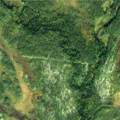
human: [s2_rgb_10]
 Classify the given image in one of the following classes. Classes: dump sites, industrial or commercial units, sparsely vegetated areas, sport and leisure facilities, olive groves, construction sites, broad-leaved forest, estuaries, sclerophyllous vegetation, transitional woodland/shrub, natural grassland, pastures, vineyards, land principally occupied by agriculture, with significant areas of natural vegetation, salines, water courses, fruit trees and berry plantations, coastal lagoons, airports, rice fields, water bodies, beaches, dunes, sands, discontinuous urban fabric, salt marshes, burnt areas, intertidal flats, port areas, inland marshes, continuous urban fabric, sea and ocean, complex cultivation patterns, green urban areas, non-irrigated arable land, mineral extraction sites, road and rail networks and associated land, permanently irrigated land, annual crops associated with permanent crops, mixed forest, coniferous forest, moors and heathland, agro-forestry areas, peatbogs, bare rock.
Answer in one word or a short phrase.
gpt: coniferous forest, peatbogs